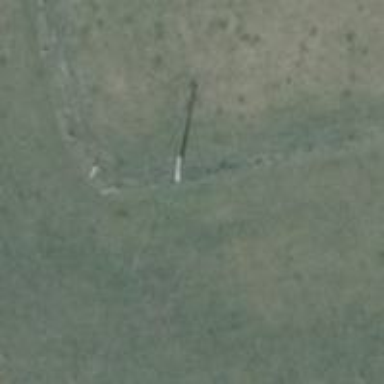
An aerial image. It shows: Power pole.